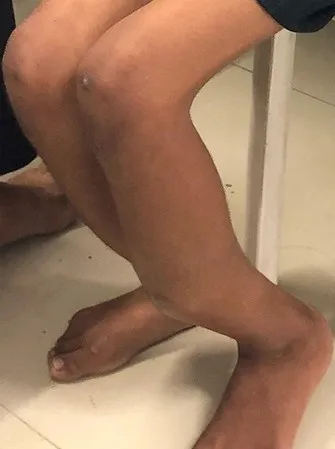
patient was in sitting position showing anterior bowing of tibia of the left leg.
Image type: medical_photograph (skin_photograph)